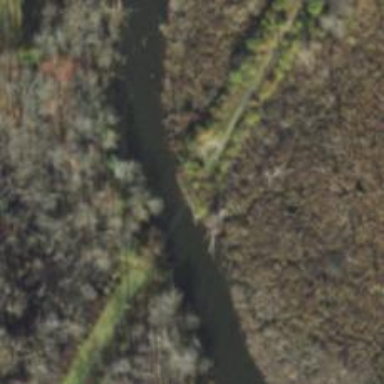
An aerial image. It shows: Bridge supported by abutments.